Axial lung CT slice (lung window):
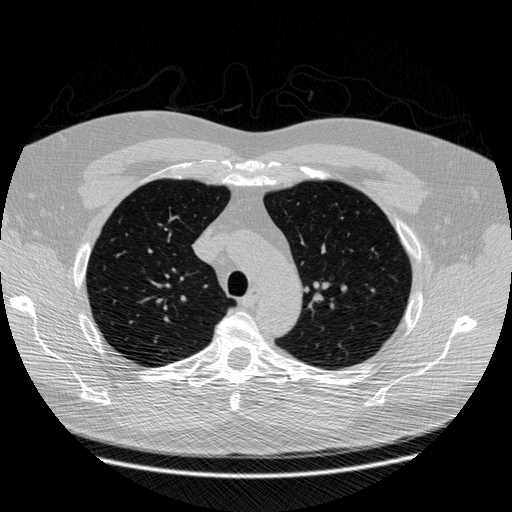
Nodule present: no